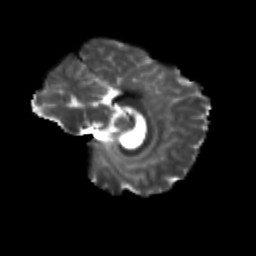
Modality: T2w
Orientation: sagittal
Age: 11
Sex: male
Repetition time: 9.512 s
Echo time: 0.089 s